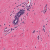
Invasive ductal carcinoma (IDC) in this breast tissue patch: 0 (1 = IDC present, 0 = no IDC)